Question: I get that the 'MembershipProvider' is in the 'System.Web.Security' namespace. I have added a reference 'System.Web' in my project, I've added a 'using System.Web.Security' directive in my .cs file - but as you can see, VS2010 does not believe me:
> The type or namespace name 'MembershipProvider' could not be found
(are you missing a using directive or an assembly reference?)

What am I missing here?
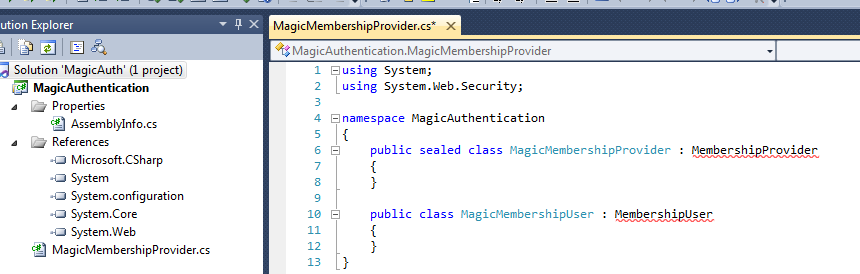
Answer: You need to add a reference to 'System.Web.ApplicationServices.dll'.
This is mentioned in the <URL>:
'''
Namespace: System.Web.Security
Assembly: System.Web.ApplicationServices (in System.Web.ApplicationServices.dll)
'''